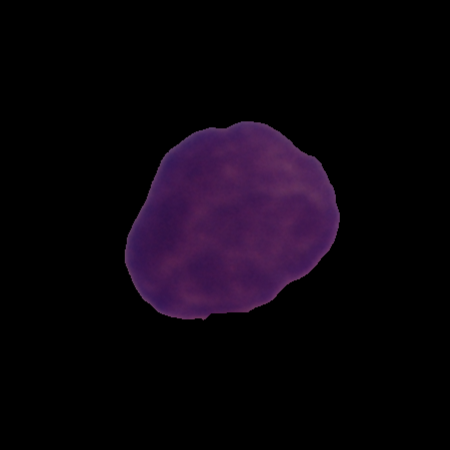
Label: cancer